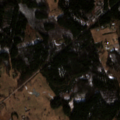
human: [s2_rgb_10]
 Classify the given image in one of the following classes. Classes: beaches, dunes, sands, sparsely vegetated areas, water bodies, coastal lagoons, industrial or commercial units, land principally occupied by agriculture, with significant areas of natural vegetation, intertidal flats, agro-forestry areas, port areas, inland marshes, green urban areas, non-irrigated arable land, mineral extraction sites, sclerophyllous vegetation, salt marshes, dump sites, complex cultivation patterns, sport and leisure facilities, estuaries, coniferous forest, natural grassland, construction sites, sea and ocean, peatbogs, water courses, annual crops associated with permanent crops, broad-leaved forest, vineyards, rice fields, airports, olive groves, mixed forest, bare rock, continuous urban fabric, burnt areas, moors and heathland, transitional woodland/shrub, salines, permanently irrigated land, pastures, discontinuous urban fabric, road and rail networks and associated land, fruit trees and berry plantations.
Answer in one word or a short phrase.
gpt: pastures, complex cultivation patterns, land principally occupied by agriculture, with significant areas of natural vegetation, coniferous forest, mixed forest